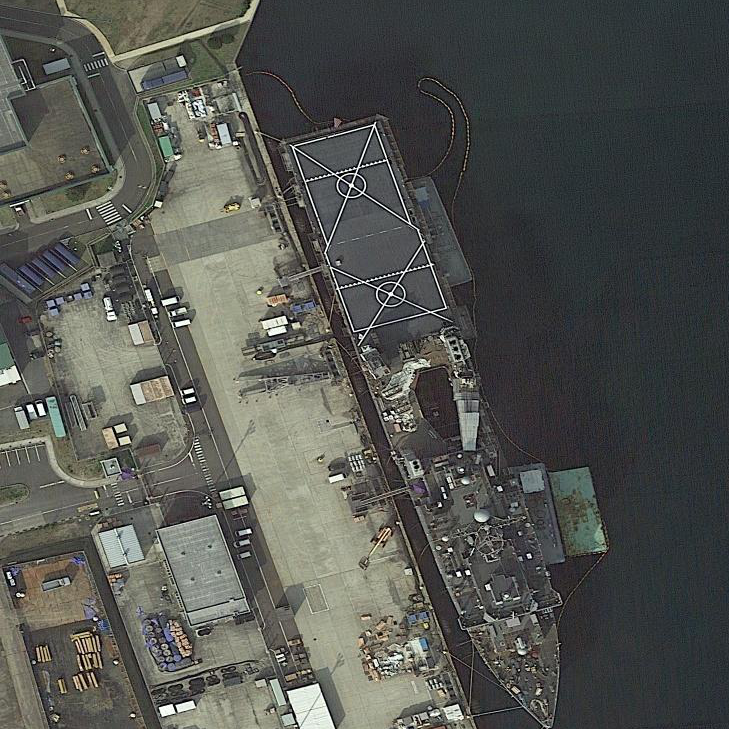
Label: combat